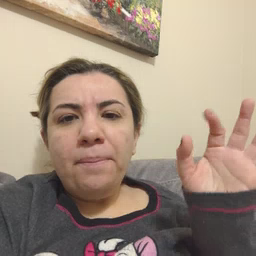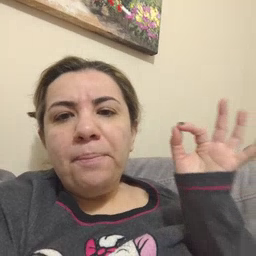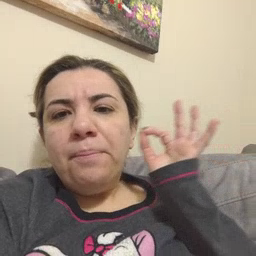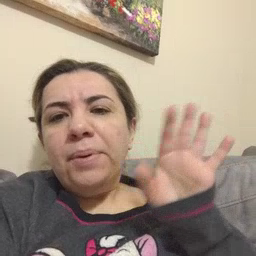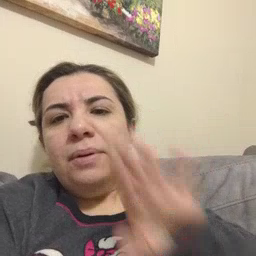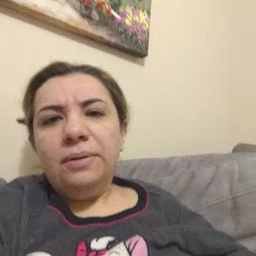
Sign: bee